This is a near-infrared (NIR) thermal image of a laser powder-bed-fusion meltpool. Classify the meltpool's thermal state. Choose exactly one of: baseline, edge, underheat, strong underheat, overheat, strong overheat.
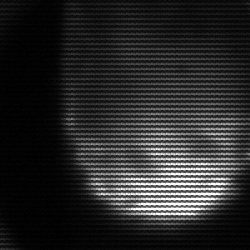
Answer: edge